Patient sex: F
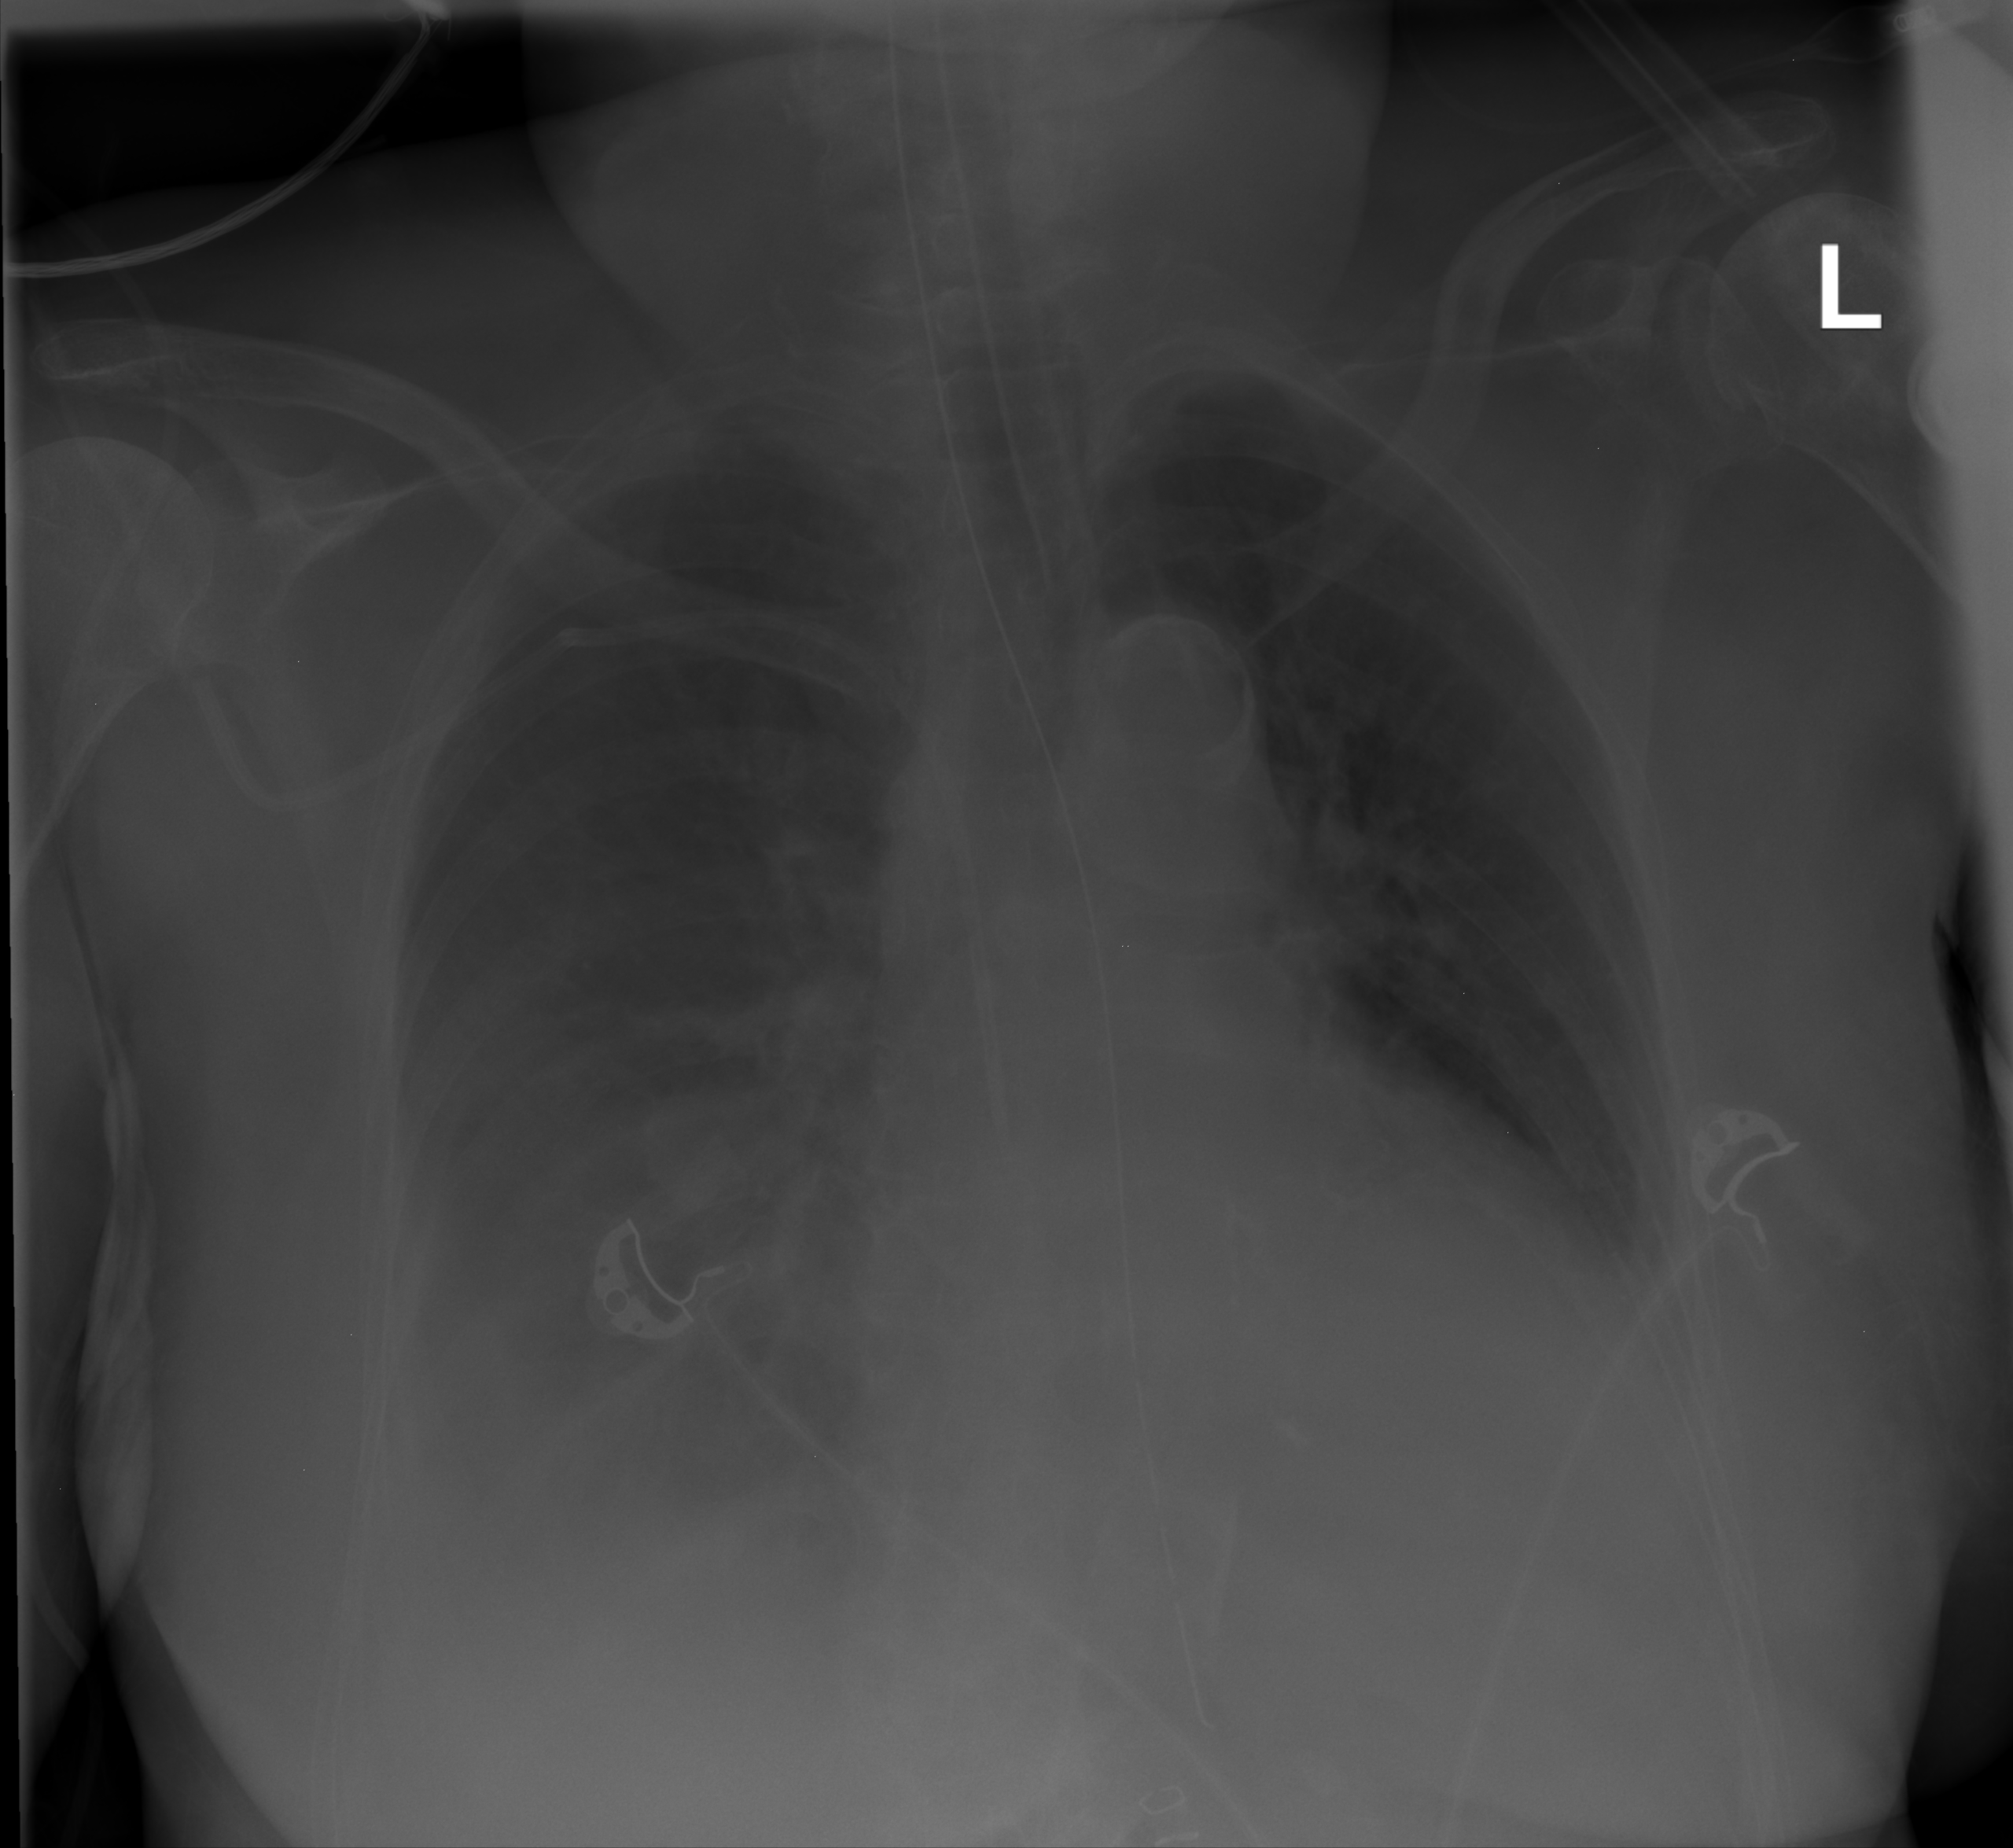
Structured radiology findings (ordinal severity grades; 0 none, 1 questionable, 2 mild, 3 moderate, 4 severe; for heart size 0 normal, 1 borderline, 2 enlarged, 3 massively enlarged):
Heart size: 2
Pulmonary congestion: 0
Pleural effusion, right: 2
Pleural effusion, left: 2
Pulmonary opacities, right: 0
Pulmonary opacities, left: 0
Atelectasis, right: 2
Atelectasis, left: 0